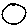
Label: circle